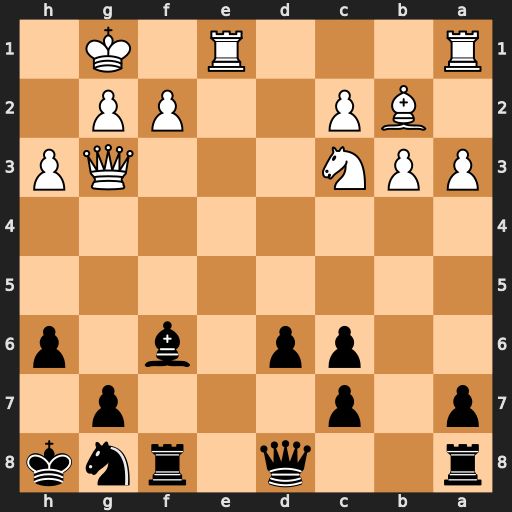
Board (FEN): r2q1rnk/p1p3p1/2pp1b1p/8/8/PPN3QP/1BP2PP1/R3R1K1
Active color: b
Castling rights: -
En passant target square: -
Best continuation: Bh4 Qe3 Bxf2+ Qxf2 Rxf2